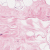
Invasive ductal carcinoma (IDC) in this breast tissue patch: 0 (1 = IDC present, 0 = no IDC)